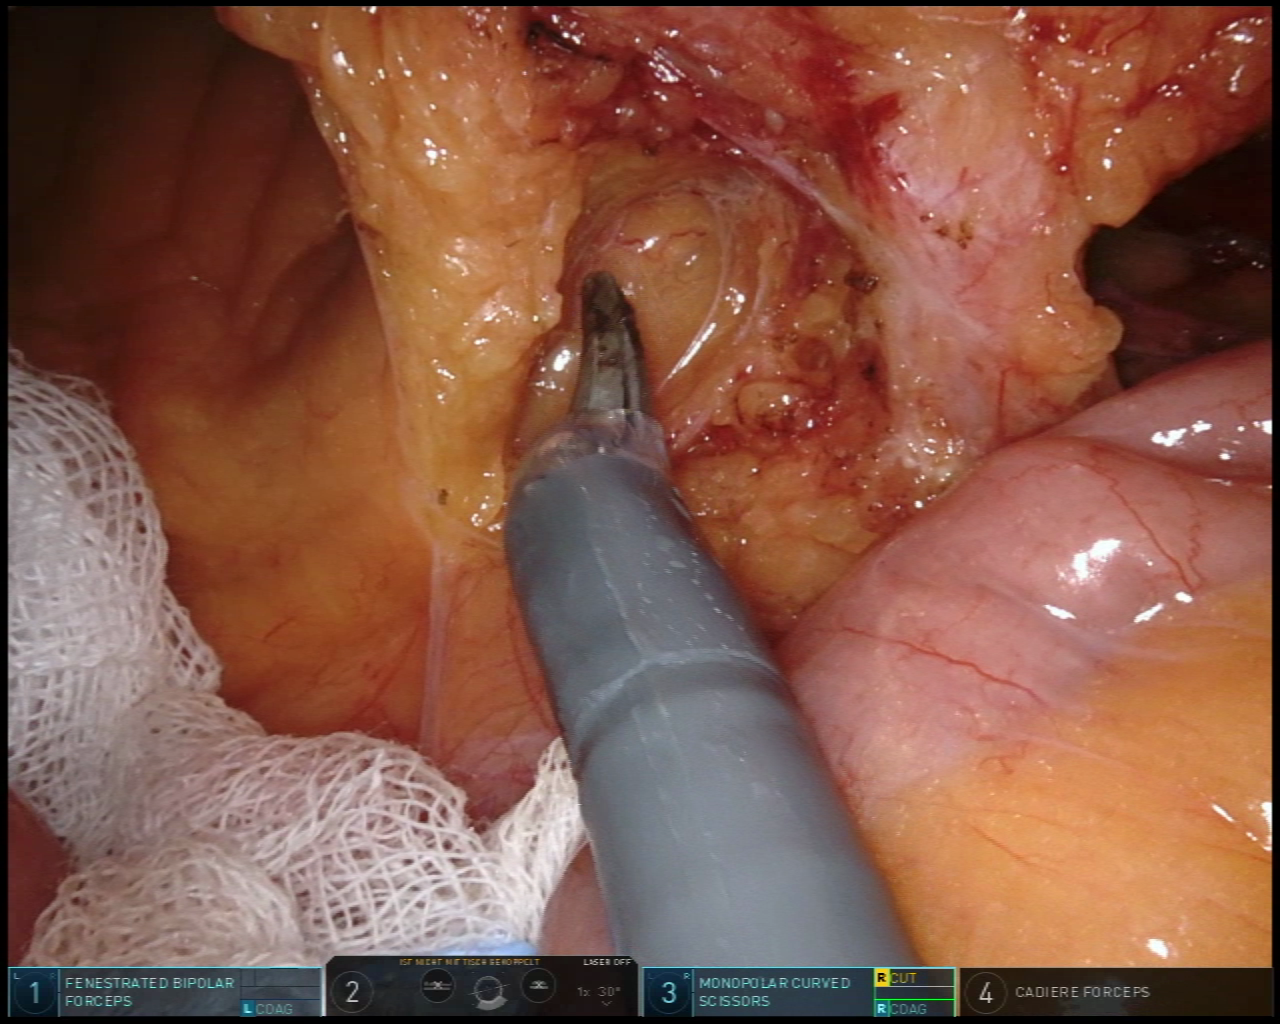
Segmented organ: small_intestine
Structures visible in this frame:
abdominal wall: no
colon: no
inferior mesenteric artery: no
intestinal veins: no
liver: no
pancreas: no
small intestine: yes
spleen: no
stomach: no
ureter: no
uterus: no
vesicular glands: no